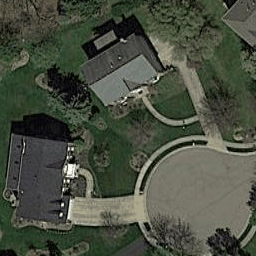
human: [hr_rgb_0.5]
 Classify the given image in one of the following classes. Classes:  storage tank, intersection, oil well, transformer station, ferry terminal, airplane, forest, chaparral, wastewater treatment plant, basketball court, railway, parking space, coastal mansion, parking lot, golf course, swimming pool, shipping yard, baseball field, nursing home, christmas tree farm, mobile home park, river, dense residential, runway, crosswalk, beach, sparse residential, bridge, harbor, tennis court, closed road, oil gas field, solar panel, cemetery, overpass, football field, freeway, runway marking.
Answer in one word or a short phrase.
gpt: closed road